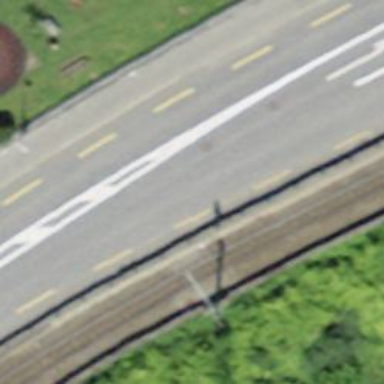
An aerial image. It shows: Halt on the railway.